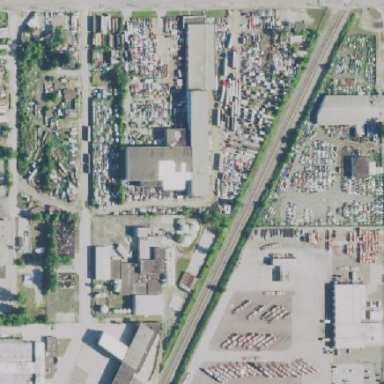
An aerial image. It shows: Industrial area designated as scrap yard.